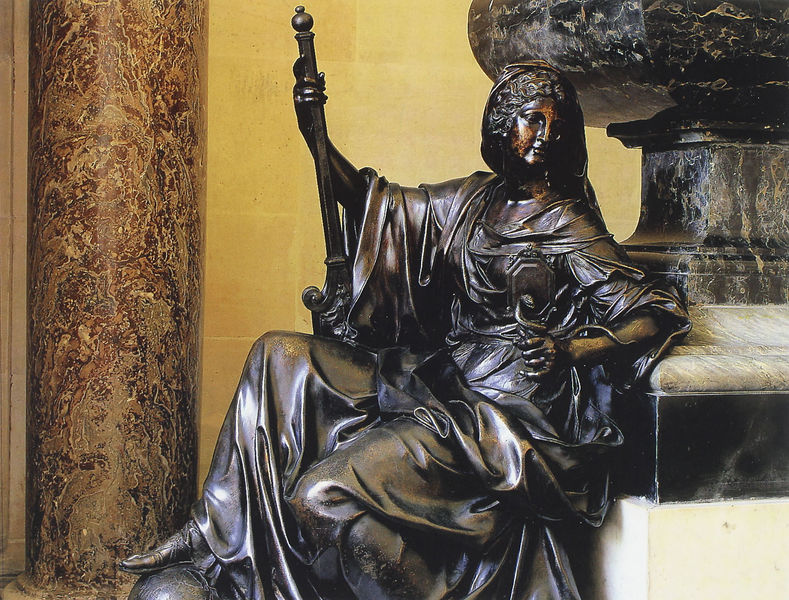
Titel: Grabmal des Kardinals Mazarin
Künstler: Antoine Coysevox
Institution: Paris, Institut de France
Schlagwörter: dunkel, umhang, gelb, sitzen, ausschnitt, frau, kleid, marmor, schwarz, säule, falten, halten, schale, stein, spiegel, kirche, figur, gewand, sitzend, klassizismus, locken, tugend, brunnen, skulptur, statue, stab, detail, glanz, muse, metall, bildhauerei, bronze, faltenwurf, plastik, steinmetz, eva, denkmal, becken, schwert, schlange, kugel, allegorie, personifikation, sandale, ansehen, zepter, römisch, grabmal, klassizistisch, wahrheit, sitzende frau, faltem, stabd, pattina, steinmetzerei, sutzende frau